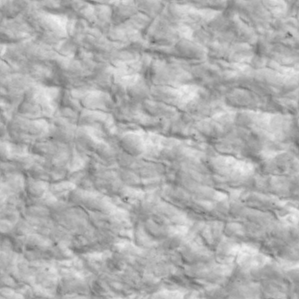
Label: non_frost